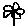
Label: flower